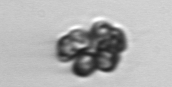
Label: Corymbellus